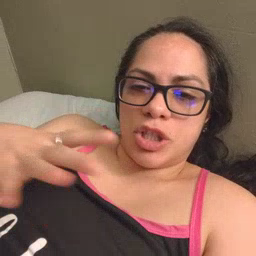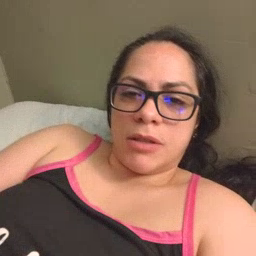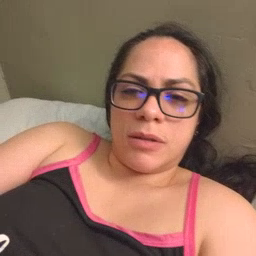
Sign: pajamas